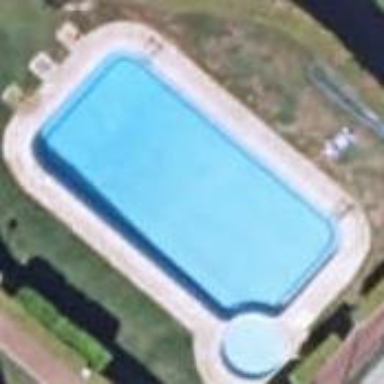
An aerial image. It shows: Swimming pool located in leisure land.